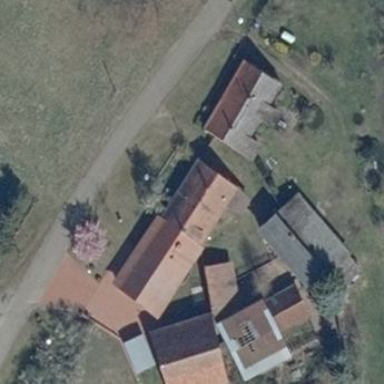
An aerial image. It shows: Farmyard area.